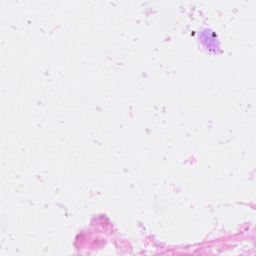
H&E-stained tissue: Breast